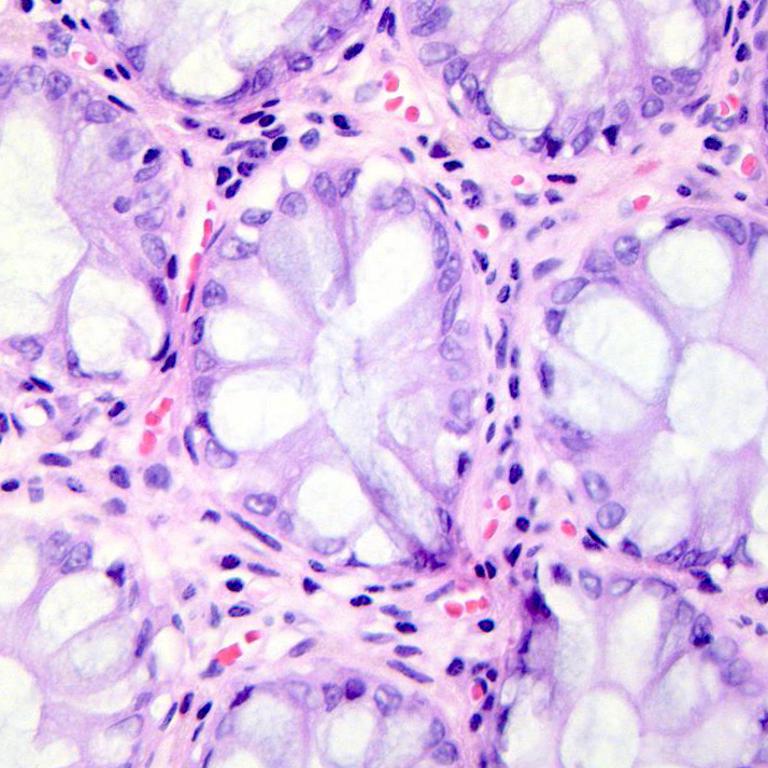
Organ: colon
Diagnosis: benign